Question: If I have something like the following, then how can I hide the lines that don't fully fit? In this example, only the first 2 lines fit fully, with my default font, but the 3rd line only fits partially. I'd like that line to disappear completely (something similar to 'text-overflow', but for height).
'''
<div style="position: absolute; top: 85%; bottom: 10%; overflow: hidden;">
Lorem ipsum dolor sit amet, consectetur adipiscing elit. Nullam ac condimentum est. Nunc sit amet arcu ut turpis pulvinar fringilla. Mauris et quam bibendum, euismod enim sit amet, tempor ante. Praesent vel consequat sapien, non tristique massa.
</div>
'''
<URL>
This is what it looks like for me, and I'd like to get rid of the line after "Mauris et":

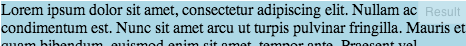
Answer: The only thing I know of is a <URL>
I would avoid that however and set the height to 2 lines of text if you can. So if the line-height is 15px, set the height to 30px for 2 lines, provided there isn't any other margins or padding.